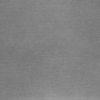
Label: dusty